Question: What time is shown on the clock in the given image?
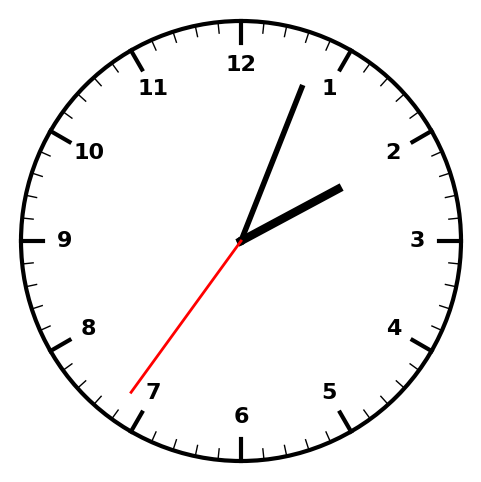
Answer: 02:03:36